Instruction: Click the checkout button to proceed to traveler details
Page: cart
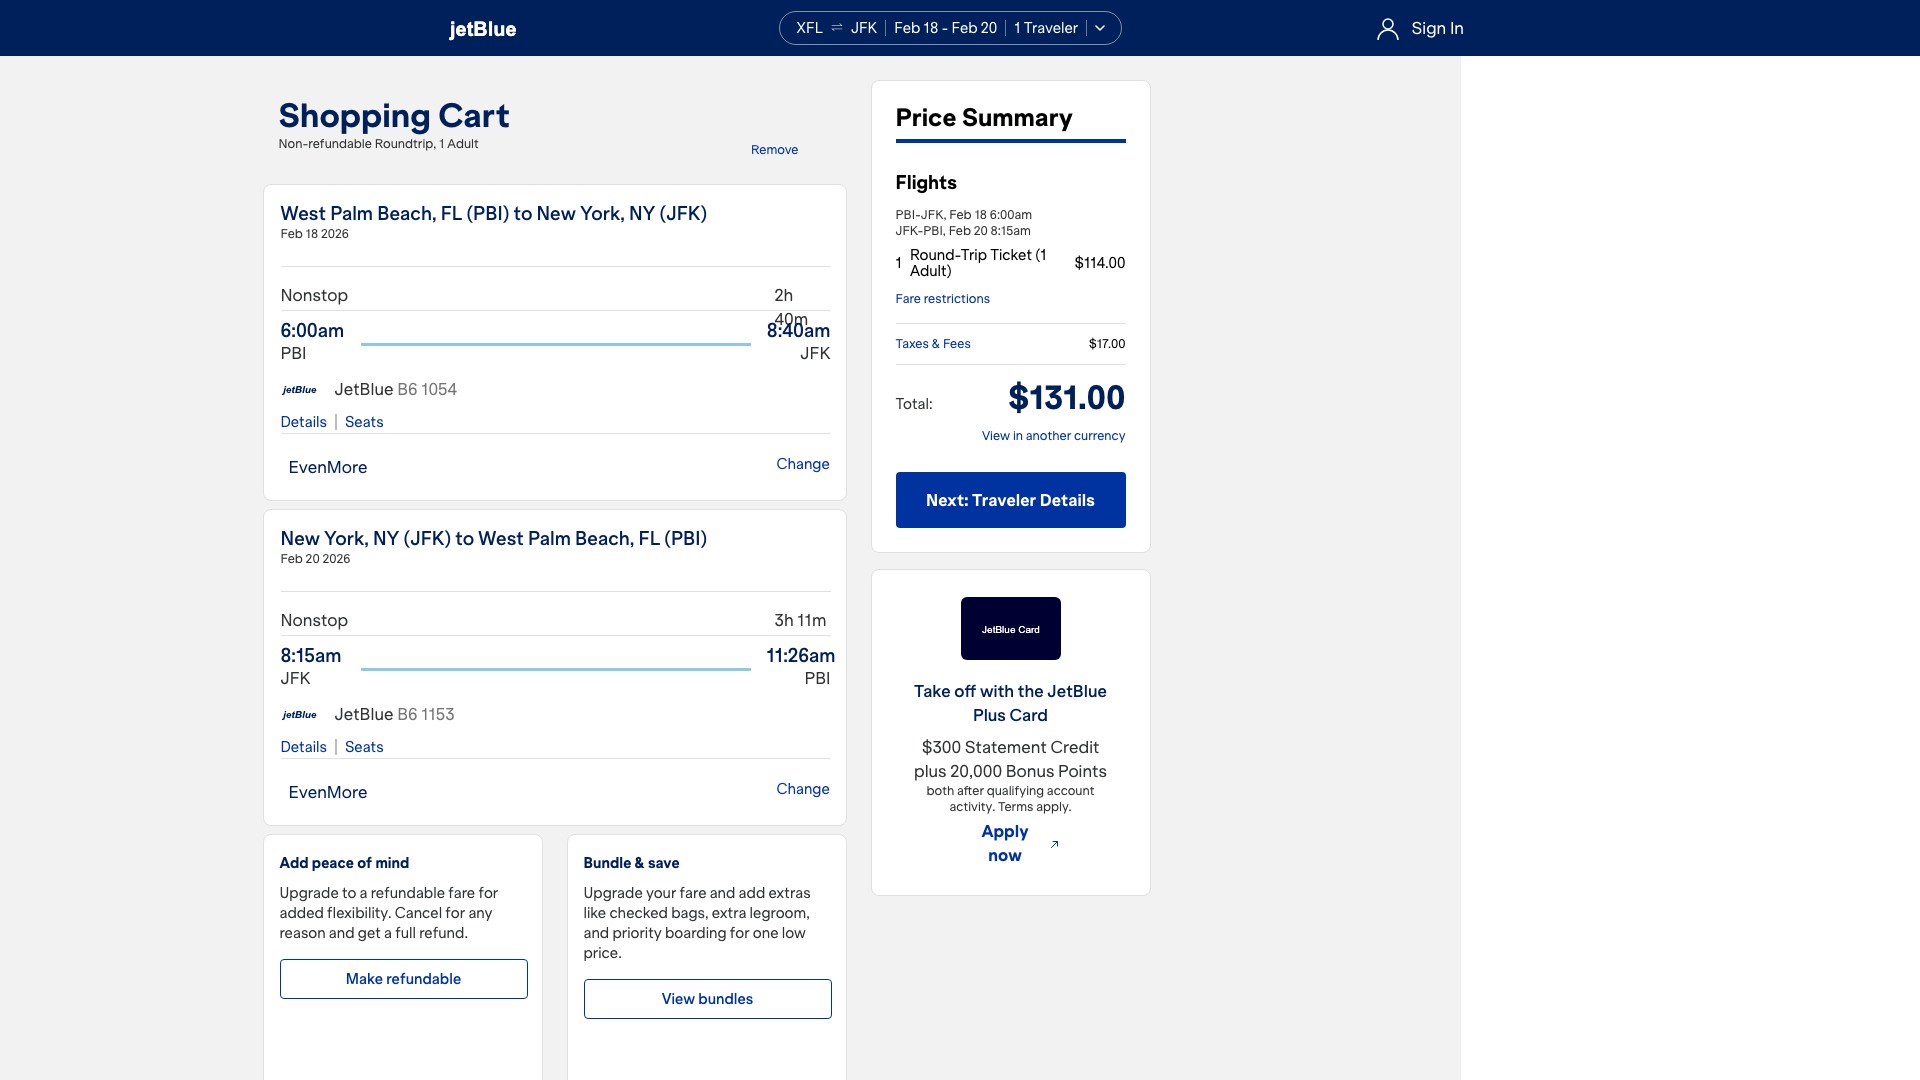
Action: click